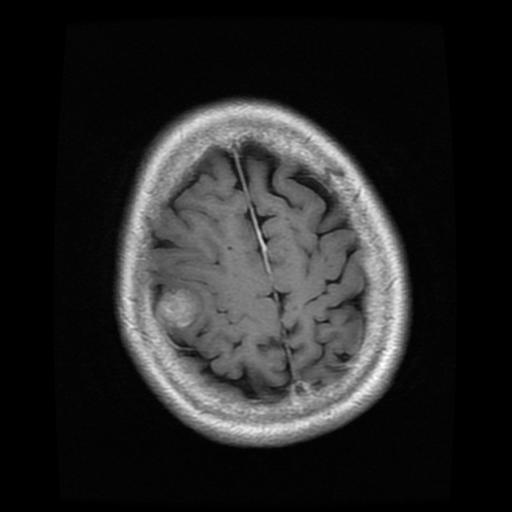
Label: meningioma